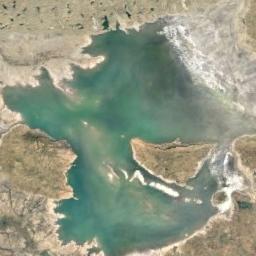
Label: lake